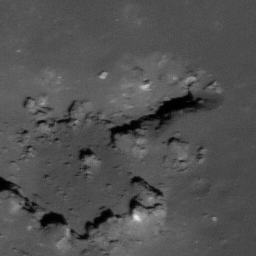
Pit: Jackson 1b
Host crater: Jackson
Host type: impact_melt
Lunar coordinates: latitude 22.419, longitude 196.283